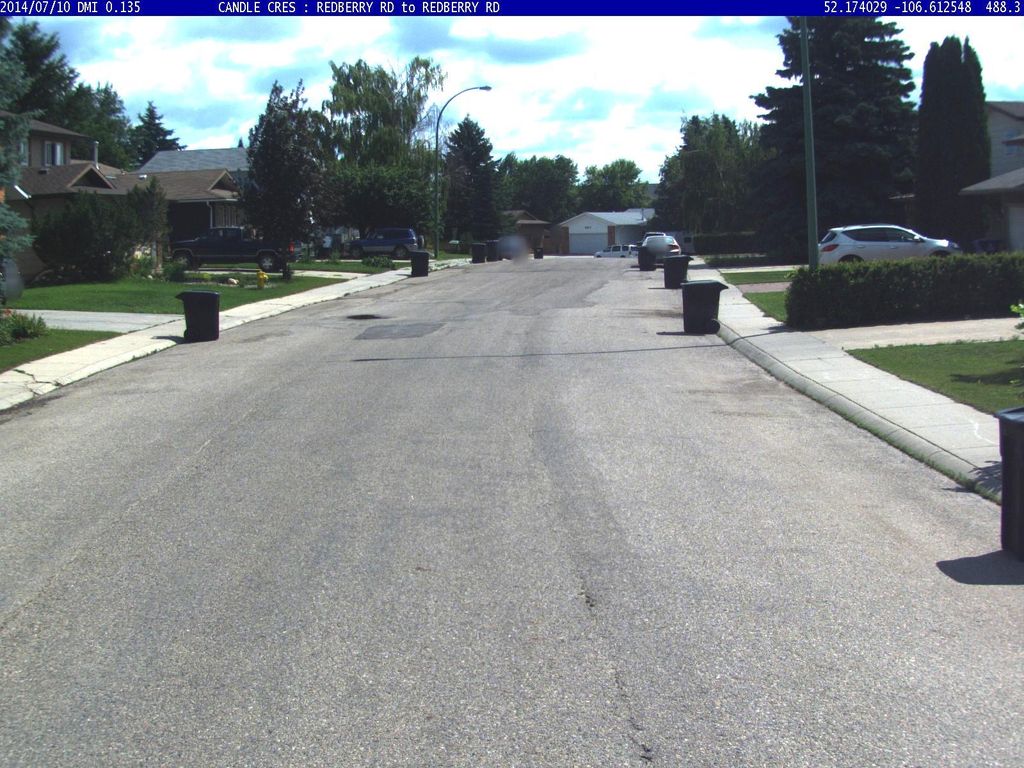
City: saskatoon